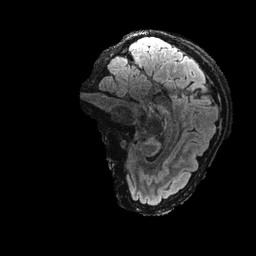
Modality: FLAIR
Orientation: sagittal
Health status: ill
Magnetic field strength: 3 T